Question: I am returning a query object from Coldfusion as a JSON string which I then parse into JSON in Javascript. It has a bit of a strange format when I finally log it though.
I am faced with two problems. First, I do not know how to access the lowest element (i.e Arthur Weasley) as I cannot use a number in my selector ('response.DATA[0].0' doesn't work because the lowest field name is a number). Second, is there any way to assign the values in the columns section to the fields that are numbered 1, 2 and 3?
What I'm really asking is how do I select my lowest level of data? If that can't be done because of the numbers for field names, how do I change the names to something more fitting?
My data logged:

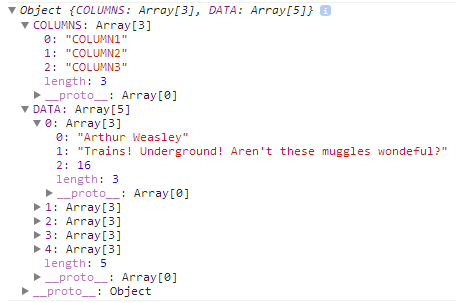
Answer: First entry of first entry of DATA = response.DATA[0][0]
So
'''
name = reponse.DATA[0][0];
trainsThing = response.DATA[0][1];
'''